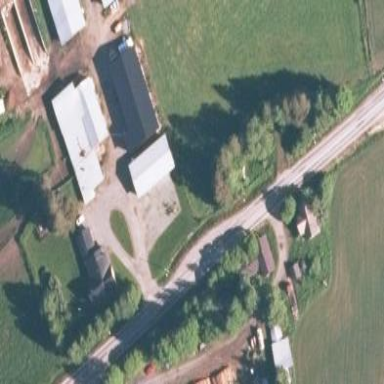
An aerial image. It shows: Farmyard area.